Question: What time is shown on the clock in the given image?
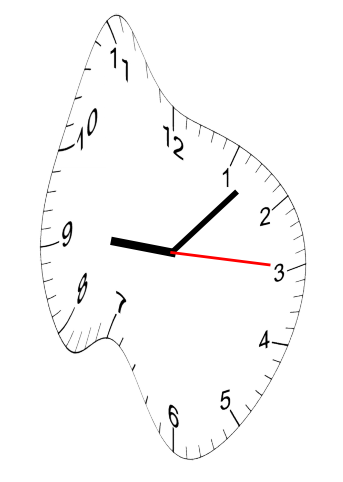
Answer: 09:07:15